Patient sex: F
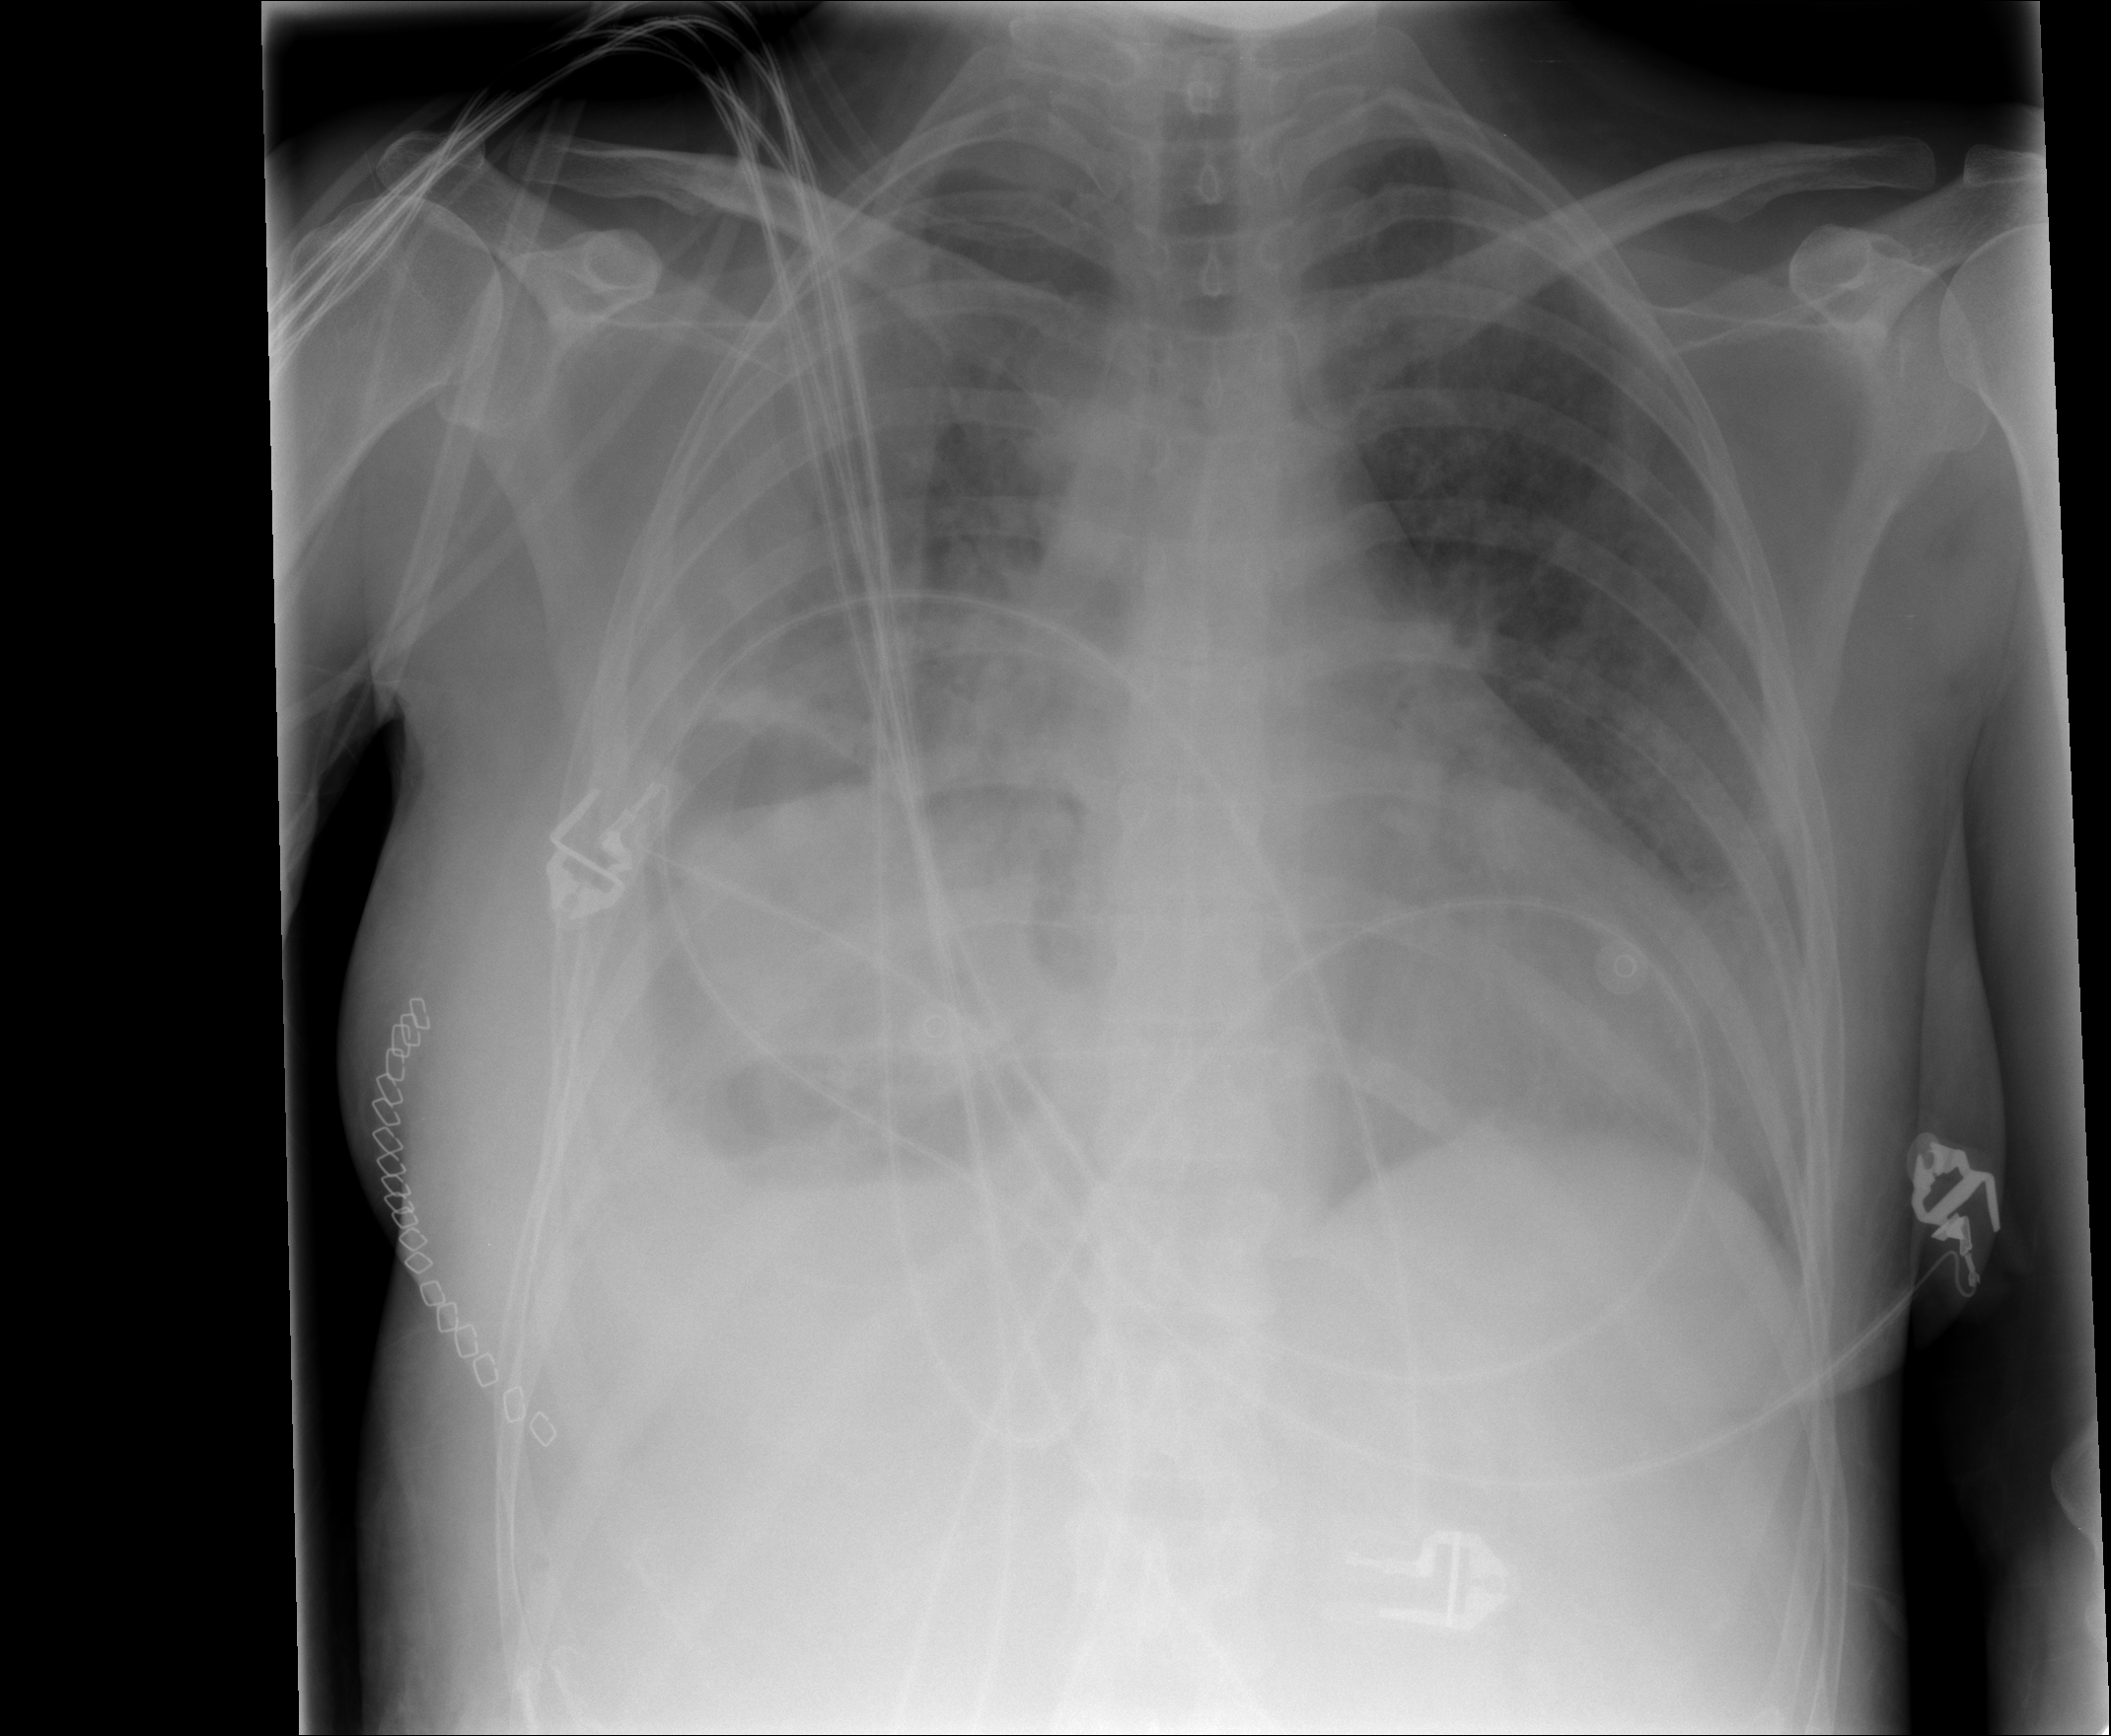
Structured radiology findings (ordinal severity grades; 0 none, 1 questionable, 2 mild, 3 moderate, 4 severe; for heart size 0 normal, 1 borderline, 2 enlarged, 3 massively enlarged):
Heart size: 1
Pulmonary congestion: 2
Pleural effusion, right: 3
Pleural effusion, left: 0
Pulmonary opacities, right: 2
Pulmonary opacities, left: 2
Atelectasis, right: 3
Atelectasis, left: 2